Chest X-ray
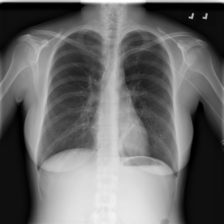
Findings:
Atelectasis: negative
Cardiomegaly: negative
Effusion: negative
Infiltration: negative
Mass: negative
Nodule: negative
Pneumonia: negative
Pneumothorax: negative
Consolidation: negative
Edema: negative
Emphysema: negative
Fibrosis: negative
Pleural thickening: negative
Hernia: negative